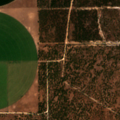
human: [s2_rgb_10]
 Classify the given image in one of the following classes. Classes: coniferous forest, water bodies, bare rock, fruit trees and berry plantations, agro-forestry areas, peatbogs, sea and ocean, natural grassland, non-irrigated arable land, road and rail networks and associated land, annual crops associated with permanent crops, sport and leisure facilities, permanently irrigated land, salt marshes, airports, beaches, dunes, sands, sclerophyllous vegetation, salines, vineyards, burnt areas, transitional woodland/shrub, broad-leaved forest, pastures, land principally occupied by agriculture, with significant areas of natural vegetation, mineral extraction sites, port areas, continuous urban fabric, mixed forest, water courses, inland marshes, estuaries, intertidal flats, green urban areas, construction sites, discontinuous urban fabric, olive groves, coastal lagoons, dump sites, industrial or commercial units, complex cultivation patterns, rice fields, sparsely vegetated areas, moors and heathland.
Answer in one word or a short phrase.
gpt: permanently irrigated land, broad-leaved forest, coniferous forest